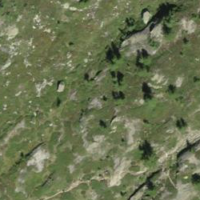
EUNIS habitat code: 23
Species observed at this site:
Vaccinium myrtillus
Vaccinium uliginosum